Brain MRI, t2w sequence, axial 2D slice.
Patient: age 38, sex F, weight 78 kg, height 1.78 m
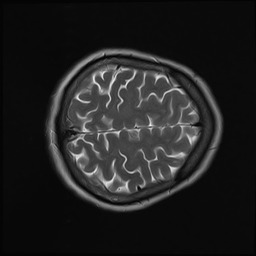